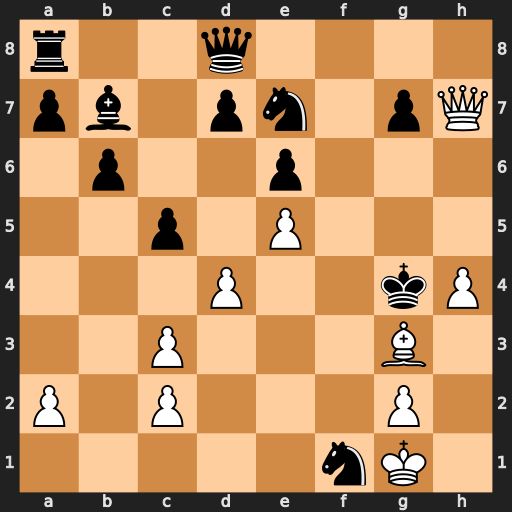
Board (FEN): r2q4/pb1pn1pQ/1p2p3/2p1P3/3P2kP/2P3B1/P1P3P1/5nK1
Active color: w
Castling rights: -
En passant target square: -
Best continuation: Qxg7+ Ng6 Qxg6+ Qg5 Qxg5#